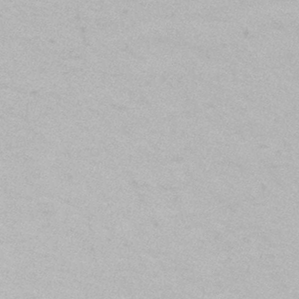
Label: frost